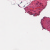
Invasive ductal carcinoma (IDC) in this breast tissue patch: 0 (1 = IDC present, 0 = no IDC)